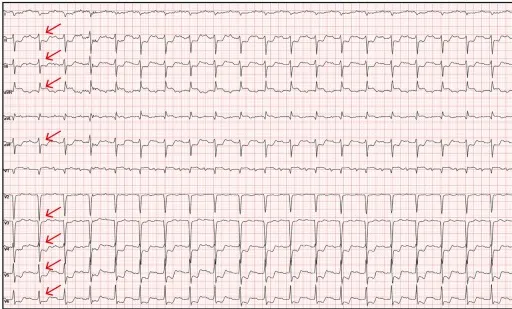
(B) Electrocardiogram showing sinus rhythm and obvious ST-segment elevation in the aVR (red arrow) as well as depressions in the II, III, aVF, and V3-V6 leads (red arrow) when she laid flat and experienced angina pectoris.
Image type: electrography (ekg)